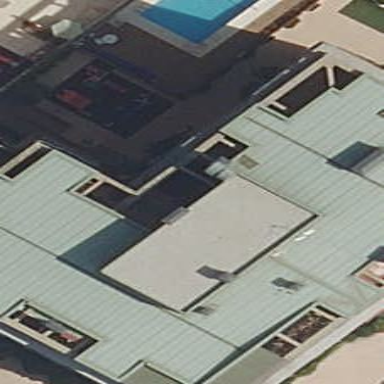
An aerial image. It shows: View of apartment building.